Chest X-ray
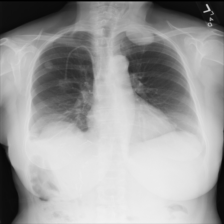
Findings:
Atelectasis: positive
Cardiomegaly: negative
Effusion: positive
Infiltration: negative
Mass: positive
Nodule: negative
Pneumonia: negative
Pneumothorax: negative
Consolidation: negative
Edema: negative
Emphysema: negative
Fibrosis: negative
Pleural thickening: negative
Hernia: negative